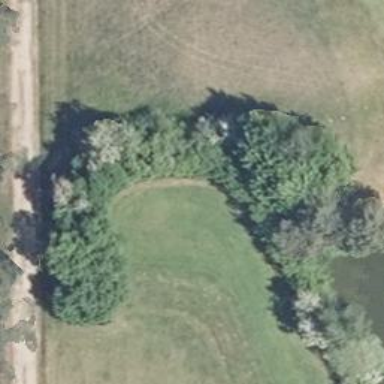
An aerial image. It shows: Golf tee.